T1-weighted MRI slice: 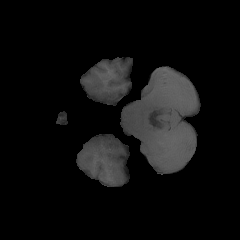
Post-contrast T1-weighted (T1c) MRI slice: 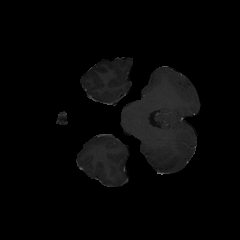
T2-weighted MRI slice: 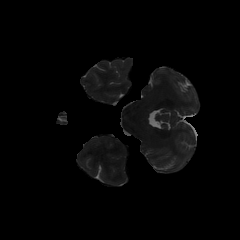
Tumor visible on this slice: no